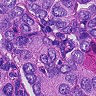
Metastatic tissue present: yes